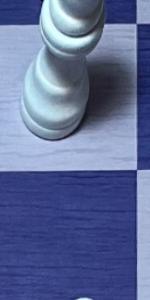
Label: Empty